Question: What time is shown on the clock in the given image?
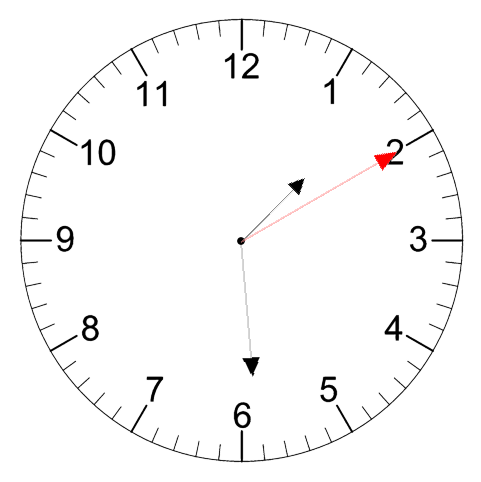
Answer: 01:29:10